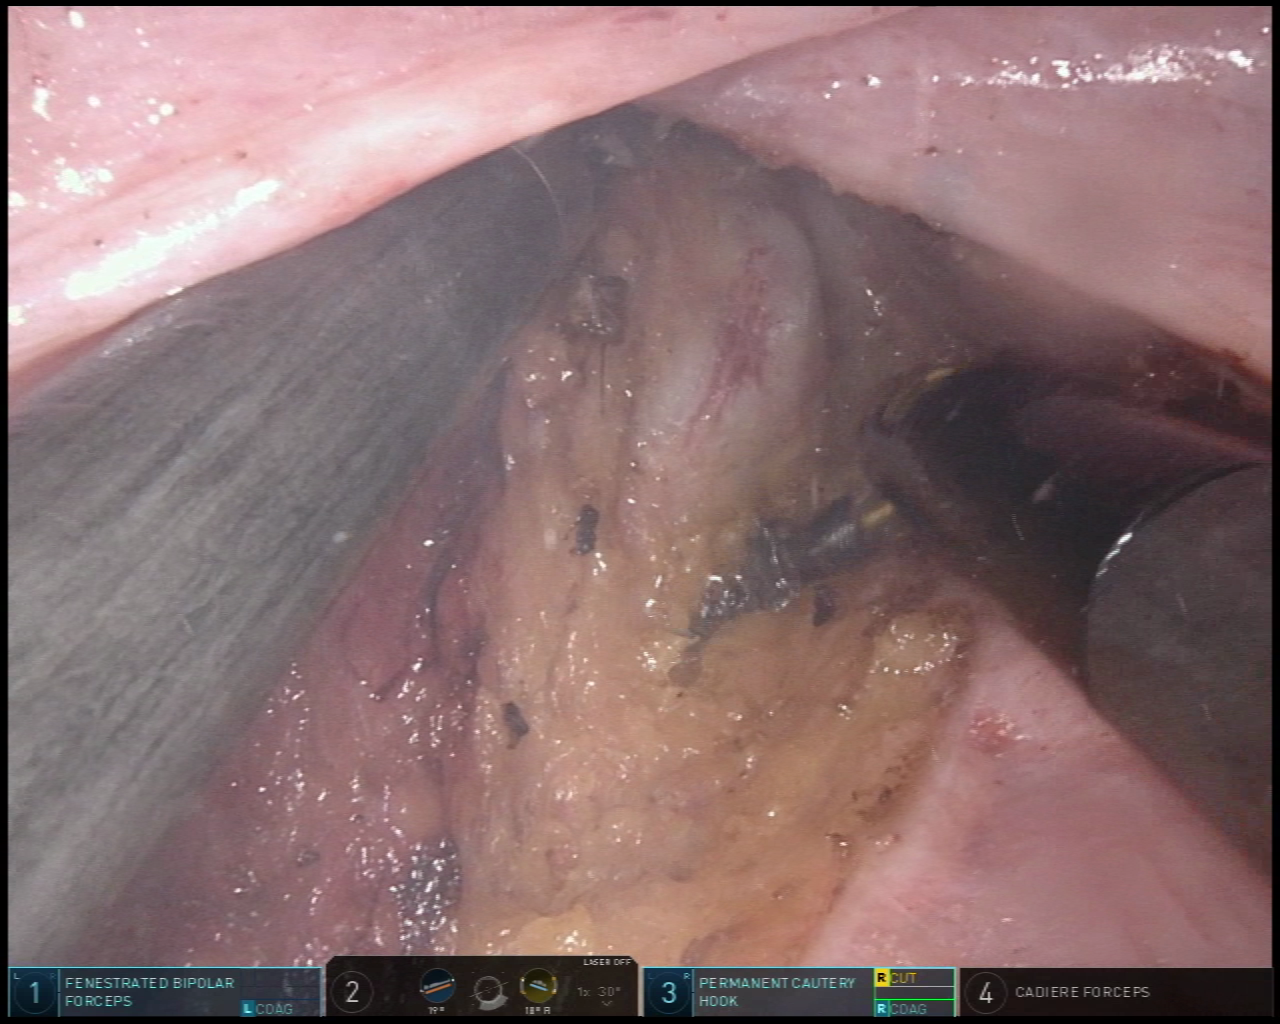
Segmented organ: vesicular_glands
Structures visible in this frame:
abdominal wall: no
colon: no
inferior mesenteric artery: no
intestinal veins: no
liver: no
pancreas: no
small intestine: no
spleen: no
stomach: no
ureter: no
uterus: no
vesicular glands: yes